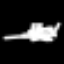
Label: hourglass